Field crop: maize
Growth stage: 1
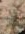
Species: salsola